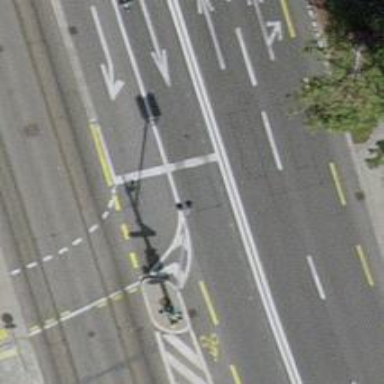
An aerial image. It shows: Road with traffic signals.